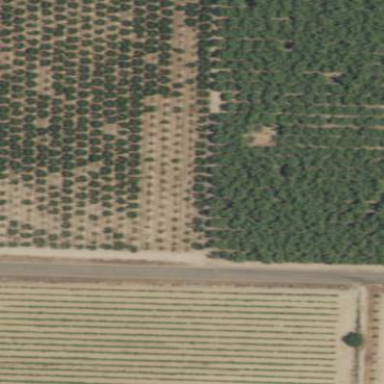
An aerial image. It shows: Almond orchard with rows of almond trees.